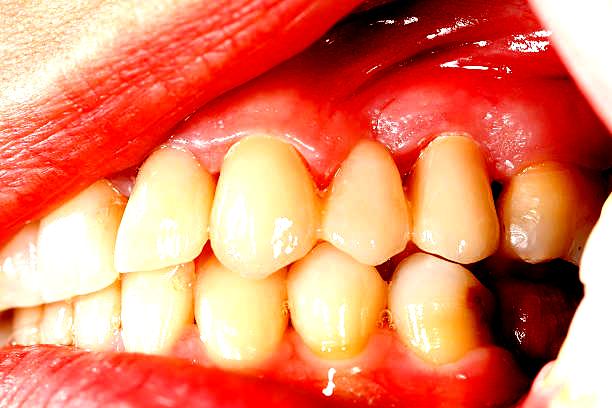
Condition: Gingivitis